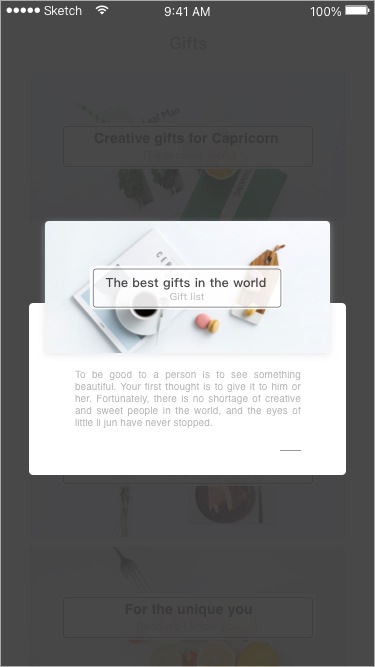
Text in this UI design:
Creative gifts for Capricorn
The present world
走心的才是最好的
因礼不同
For the unique you
Because I know you
Gifts
To be good to a person is to see something beautiful. Your first thought is to give it to him or her. Fortunately, there is no shortage of creative and sweet people in the world, and the eyes of little li jun have never stopped.
The best gifts in the world
Gift list
100%
9:41 AM
Sketch